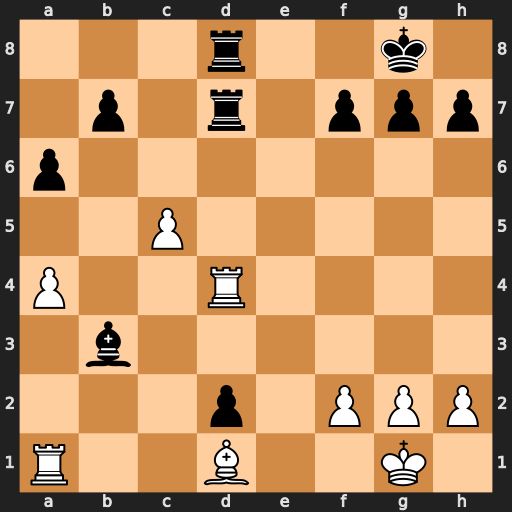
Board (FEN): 3r2k1/1p1r1ppp/p7/2P5/P2R4/1b6/3p1PPP/R2B2K1
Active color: w
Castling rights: -
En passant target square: -
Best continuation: Rxd7 Rxd7 Bxb3 Rd3 Bd1